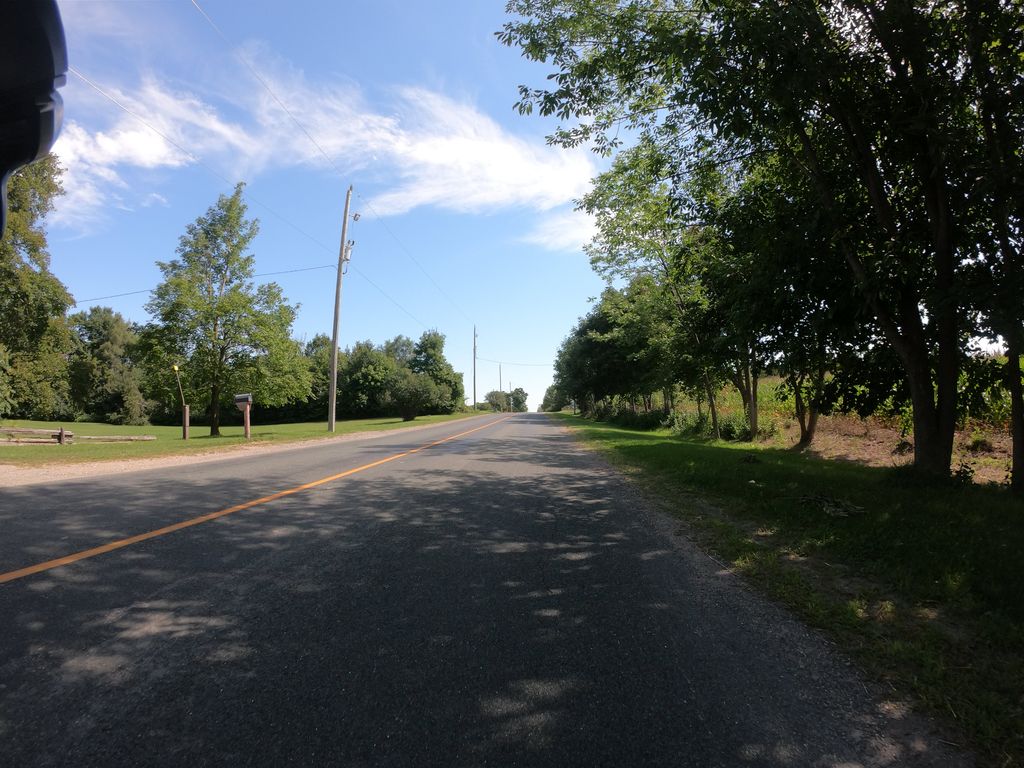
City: kitchener-waterloo